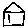
Label: house